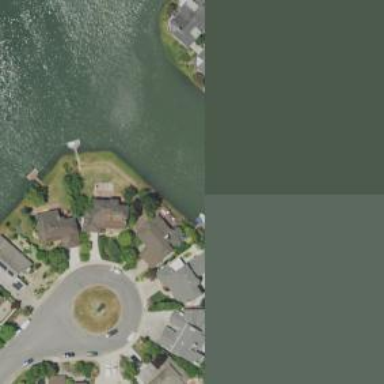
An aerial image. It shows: Dock located along the waterway.